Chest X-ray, AP view. Patient: 16 years old, sex M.
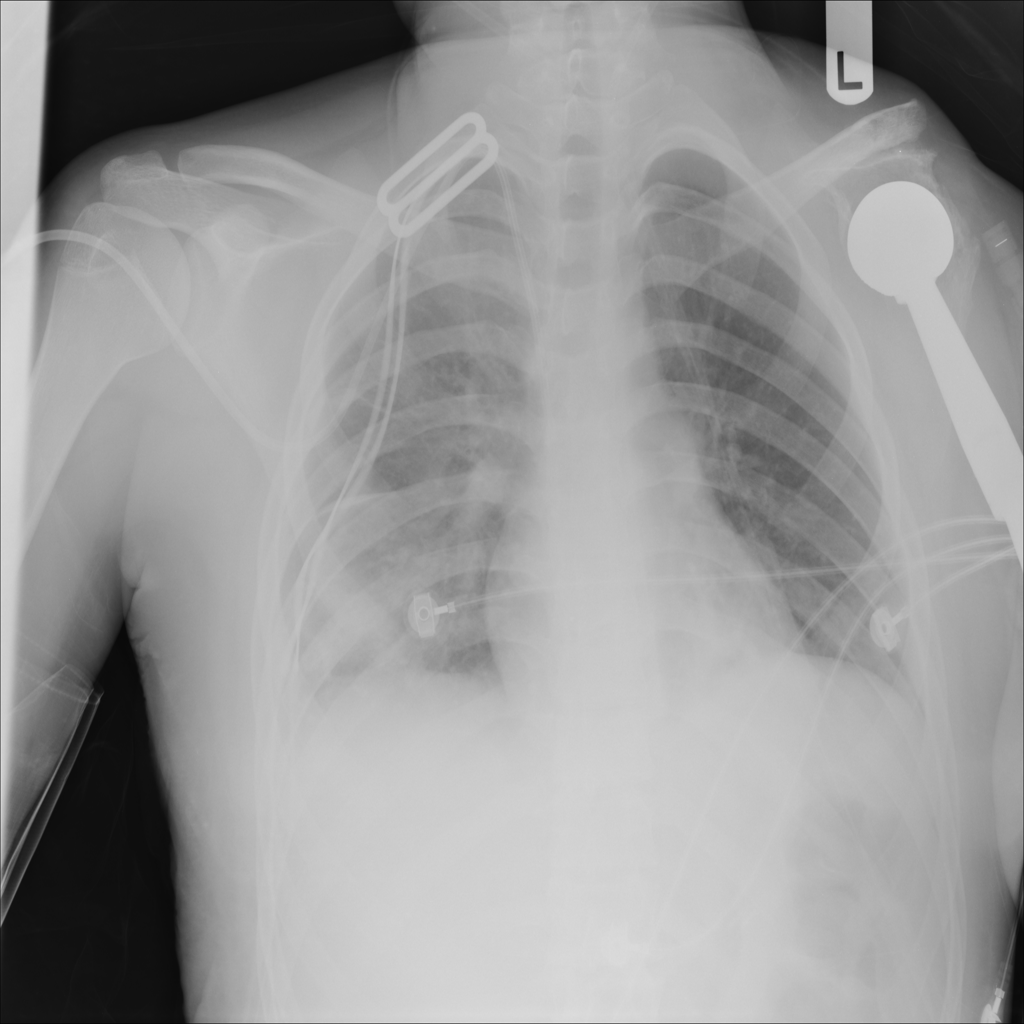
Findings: No Finding